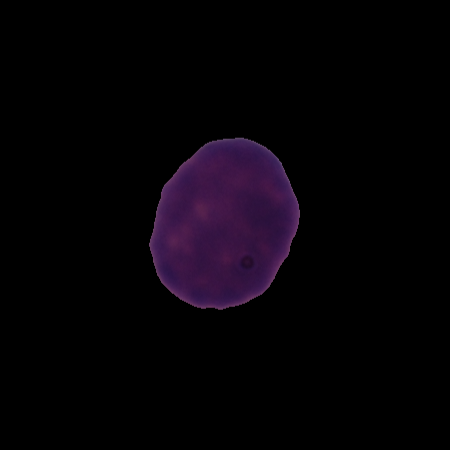
Label: healthy